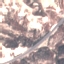
Land use / land cover class: Highway